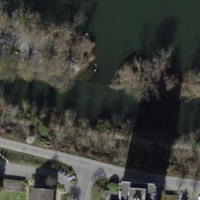
EUNIS habitat code: 15
Species observed at this site:
Aglais io
Clematis vitalba